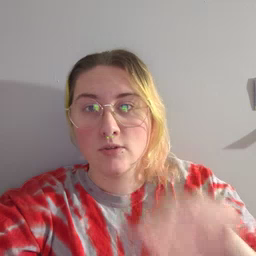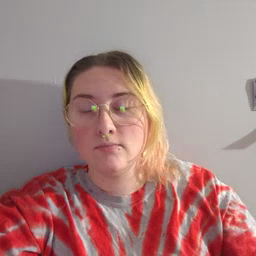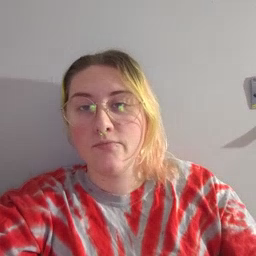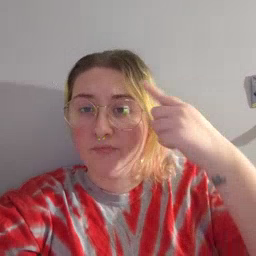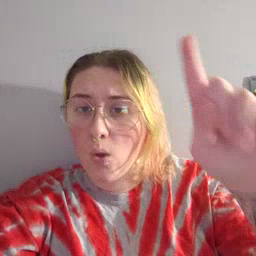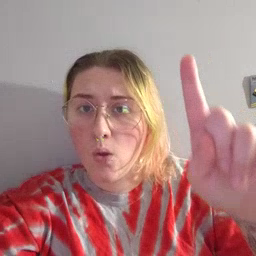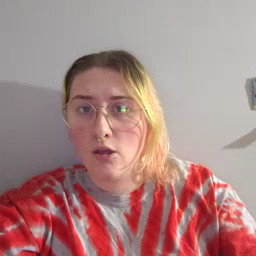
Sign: for